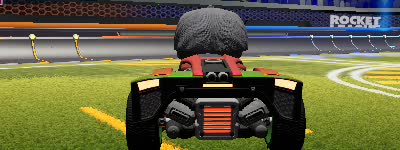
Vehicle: breakout